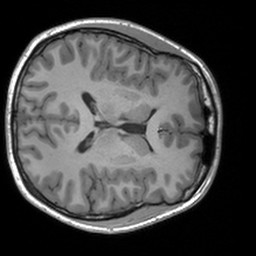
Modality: T1w
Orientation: axial
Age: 25
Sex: female
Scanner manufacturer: siemens
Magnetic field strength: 3 T
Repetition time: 1.9 s
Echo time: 0.00226 s